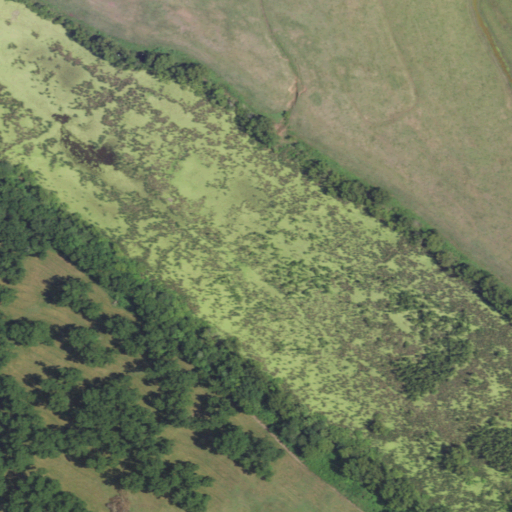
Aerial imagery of plain(s) in Louisiana named Moon Lake Bed containing woody wetlands, pasture, mixed forest, grassland, deciduous forest, open water, and shrub